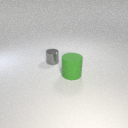
large green rubber cylinder in front of small gray metal cylinder